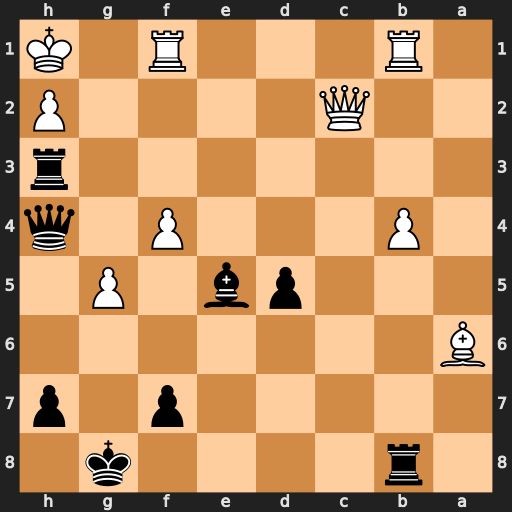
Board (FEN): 1r4k1/5p1p/B7/3pb1P1/1P3P1q/7r/2Q4P/1R3R1K
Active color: b
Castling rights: -
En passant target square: -
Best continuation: Bxf4 Rxf4 Qxf4